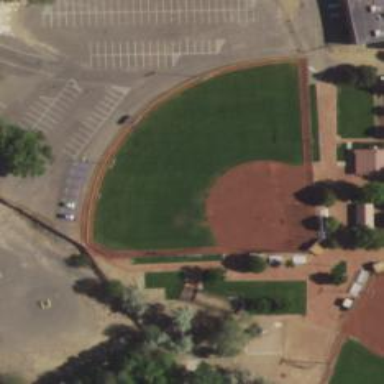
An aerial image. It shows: Baseball pitch for leisure and sports activities.